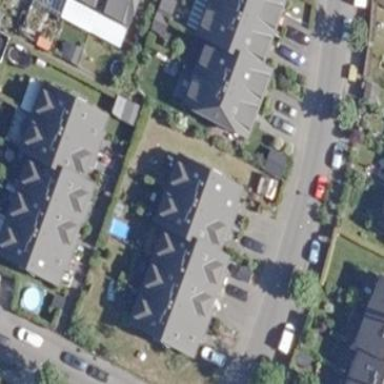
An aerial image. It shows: Terrace building.